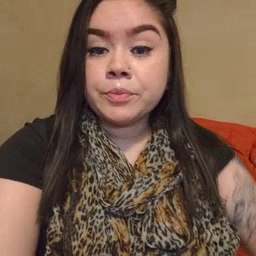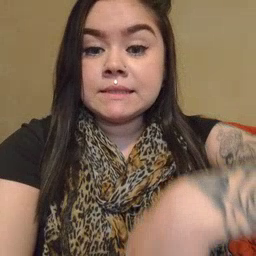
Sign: zipper